Field crop: tomato
Growth stage: 1
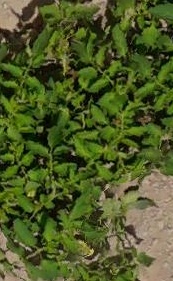
Species: tomato